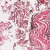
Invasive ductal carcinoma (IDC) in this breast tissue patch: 0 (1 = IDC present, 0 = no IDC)